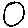
Label: circle